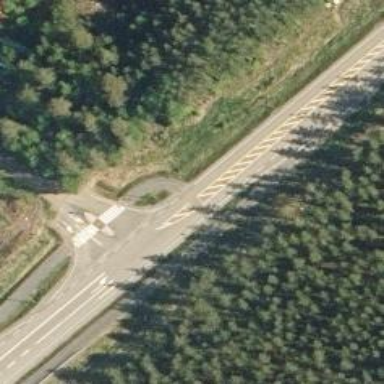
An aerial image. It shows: Asphalt cycleway.